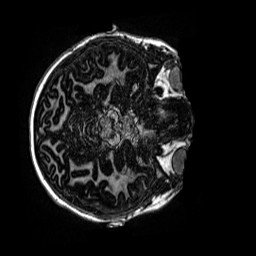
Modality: MP2RAGE
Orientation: axial
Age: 11
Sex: female
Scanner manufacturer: siemens
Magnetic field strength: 3 T
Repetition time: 4 s
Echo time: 0.00299 s